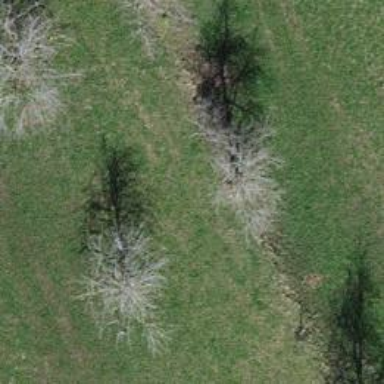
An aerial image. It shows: Single tag "natural: tree."